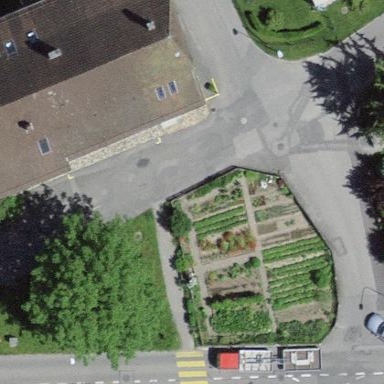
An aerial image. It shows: Garden area designated for leisure land.